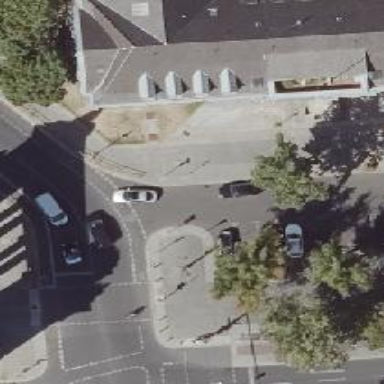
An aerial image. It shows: Unmarked crossing on footway.